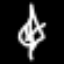
Label: leaf